Field crop: maize
Growth stage: 2
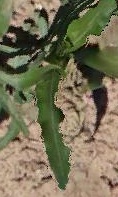
Species: maize